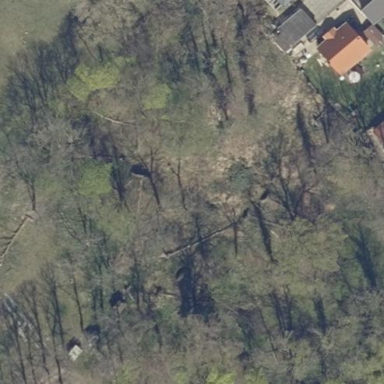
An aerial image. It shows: Deciduous forest dominated by broadleaved trees.